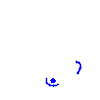
Particle: pion